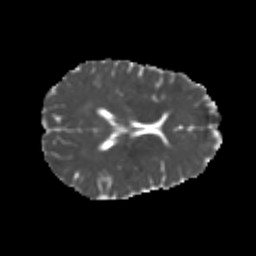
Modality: MD
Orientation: axial
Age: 20
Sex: female
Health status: healthy
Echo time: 0.074 s